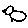
Label: bird